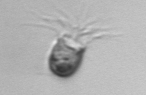
Label: Balanion